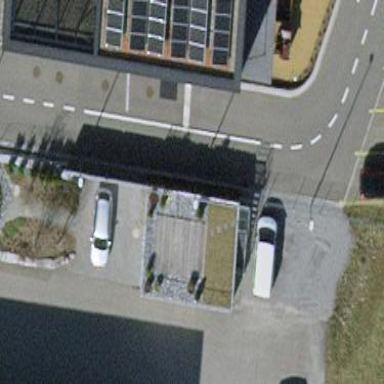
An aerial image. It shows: Garage building.